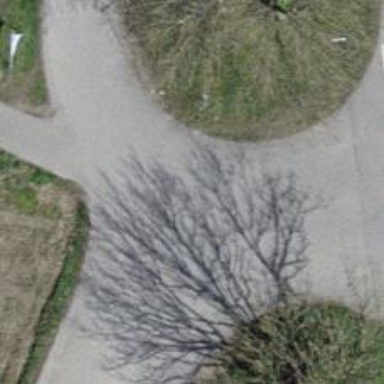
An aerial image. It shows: Asphalt service road.